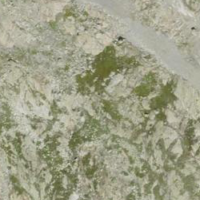
EUNIS habitat code: 48
Species observed at this site:
Montifringilla nivalis